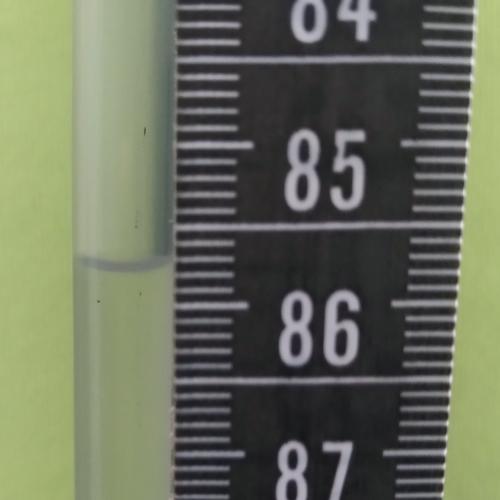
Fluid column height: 85.7 cm